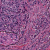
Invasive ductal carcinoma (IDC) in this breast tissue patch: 1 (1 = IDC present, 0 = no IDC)